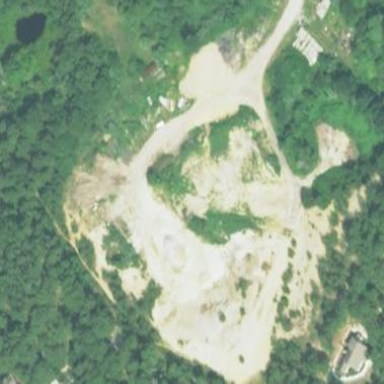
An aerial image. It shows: Quarry area.